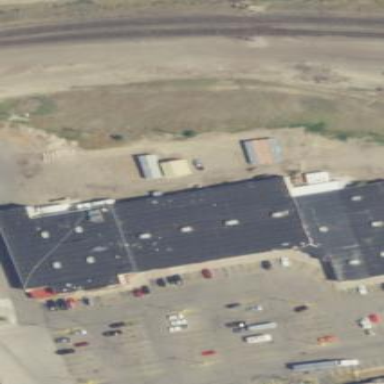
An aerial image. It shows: Retail building.